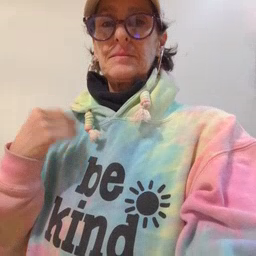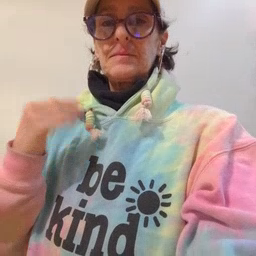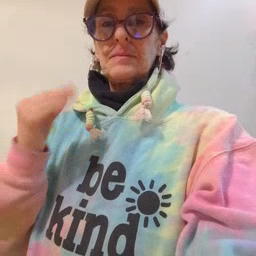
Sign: animal